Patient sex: F
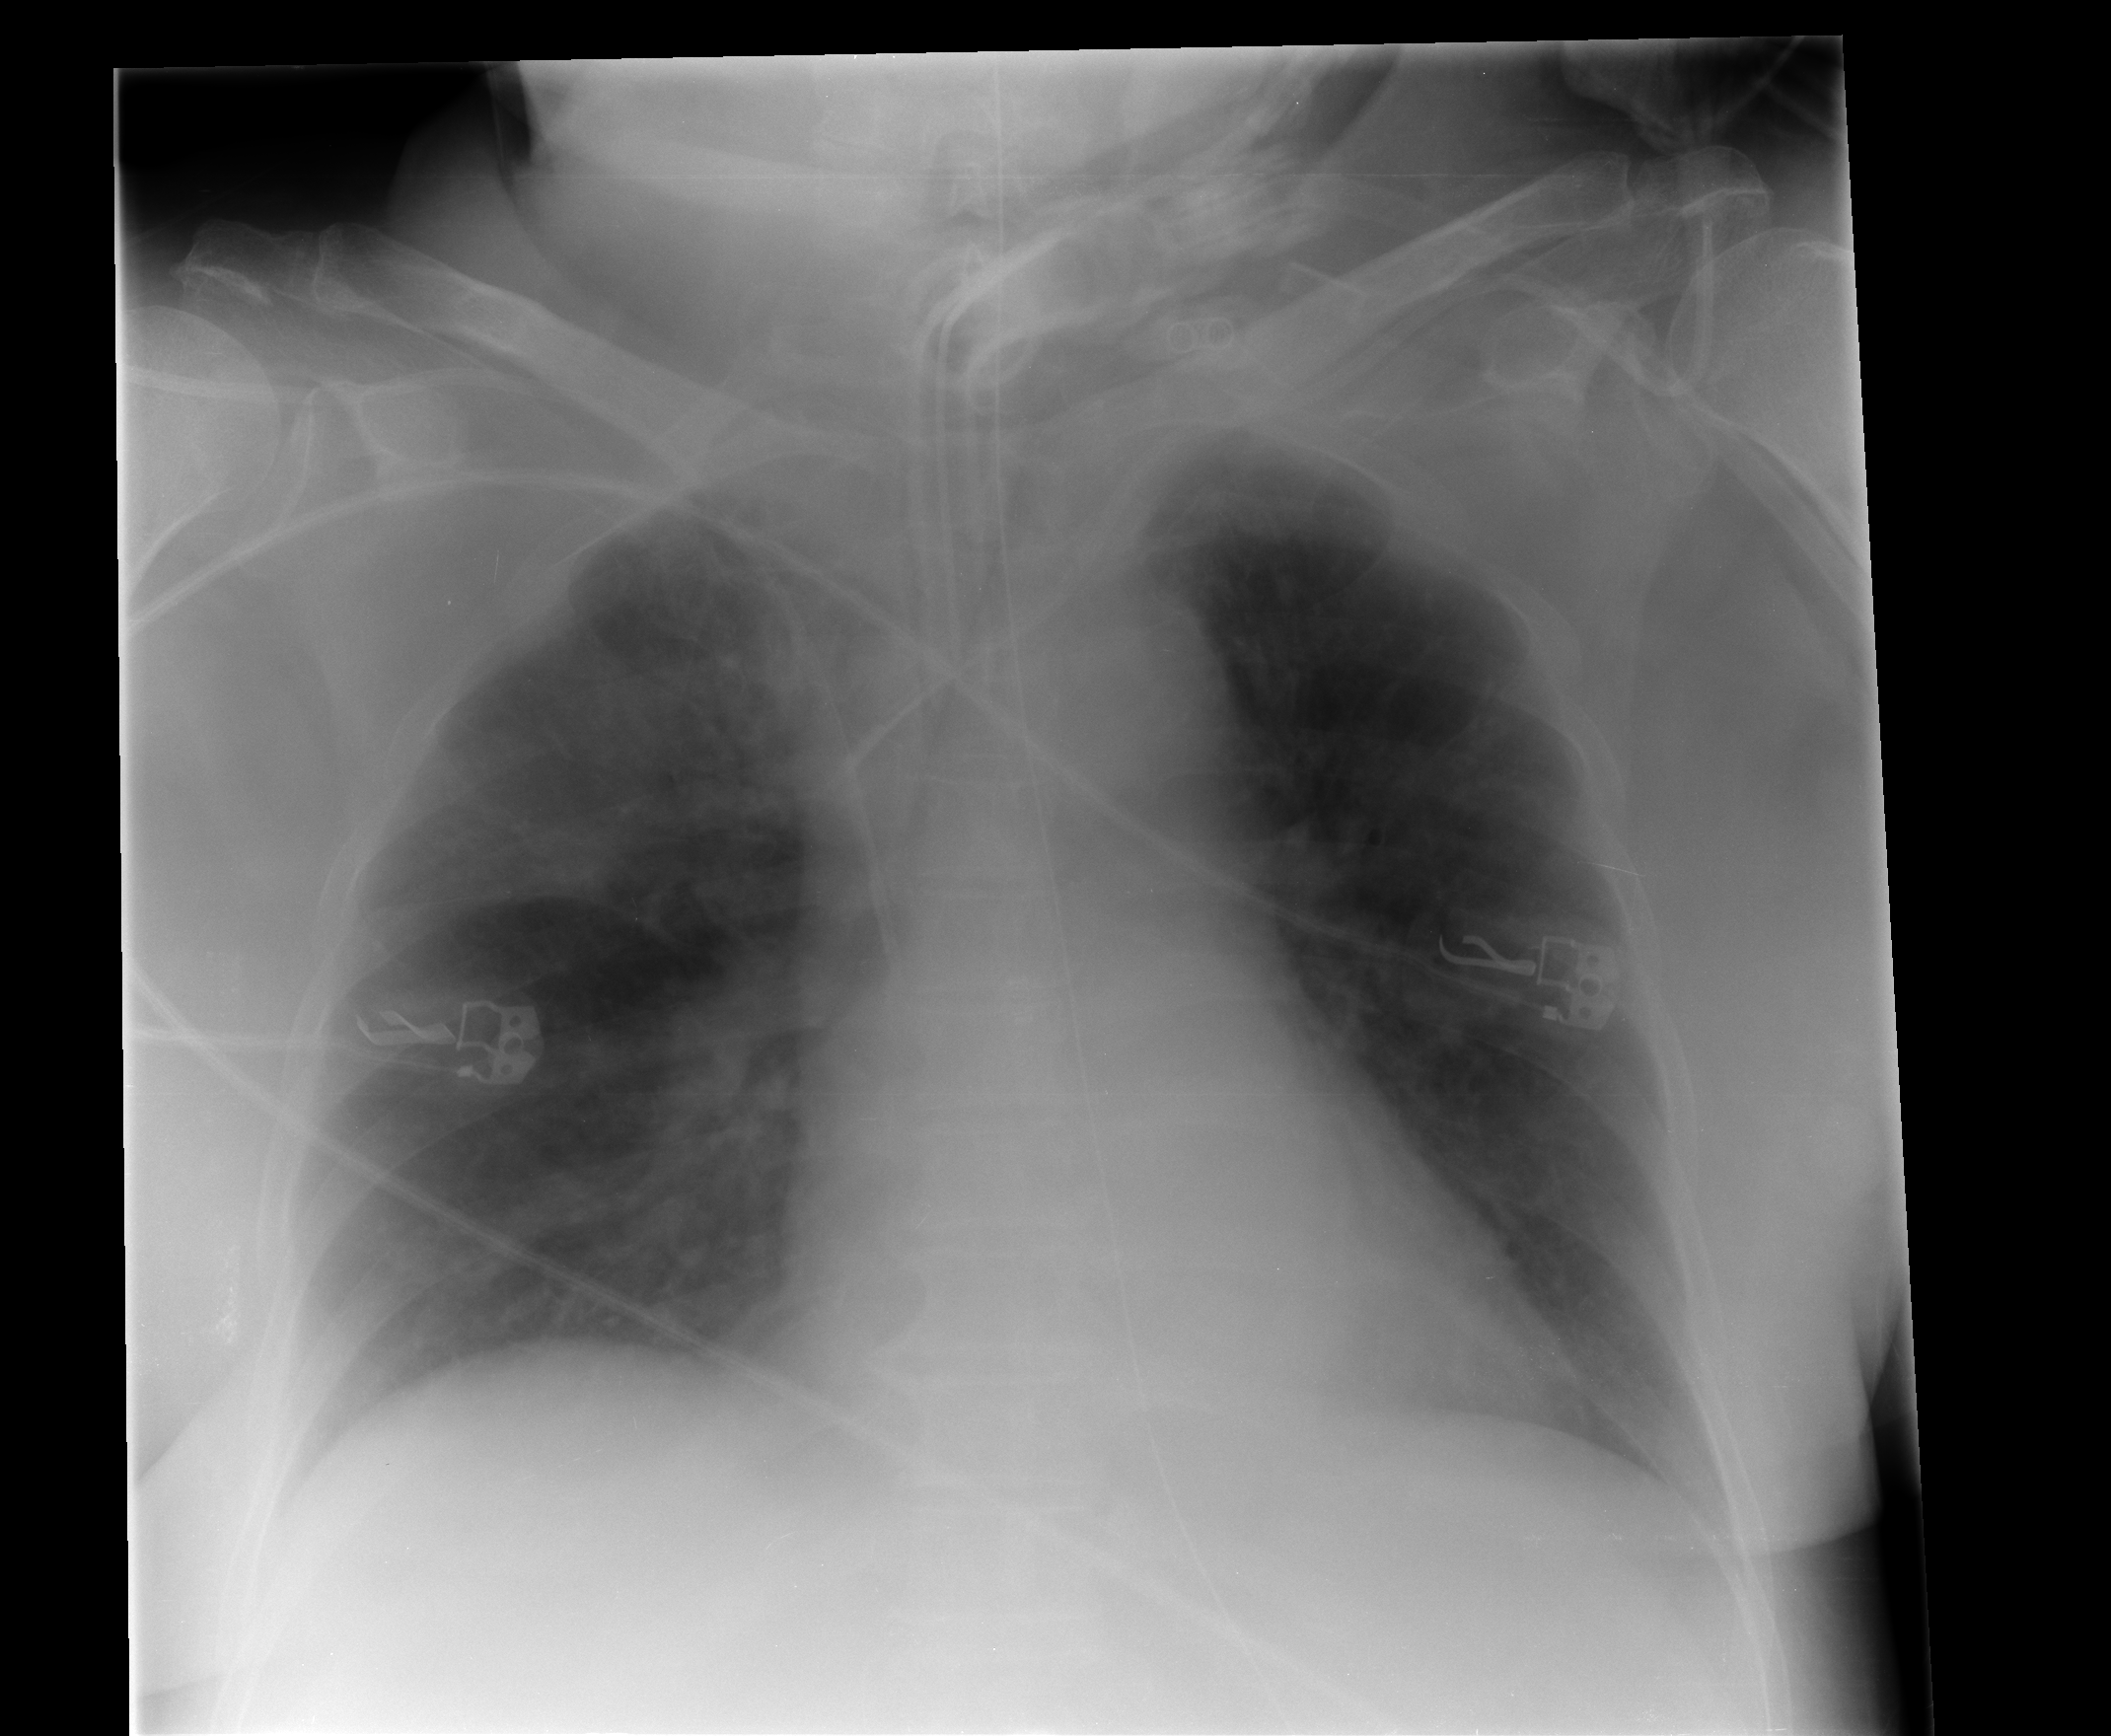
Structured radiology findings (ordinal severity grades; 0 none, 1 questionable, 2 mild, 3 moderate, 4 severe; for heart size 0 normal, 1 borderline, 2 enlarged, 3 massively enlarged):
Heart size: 0
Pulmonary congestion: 2
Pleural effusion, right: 1
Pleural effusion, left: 0
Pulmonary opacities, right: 1
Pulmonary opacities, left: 0
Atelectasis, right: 2
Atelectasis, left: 2